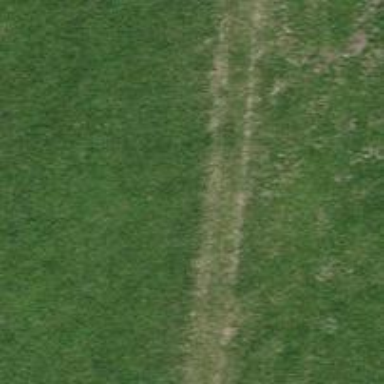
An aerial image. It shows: Track with very rough surface.